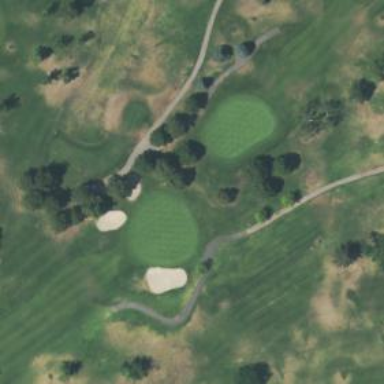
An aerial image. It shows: View of golf hole.